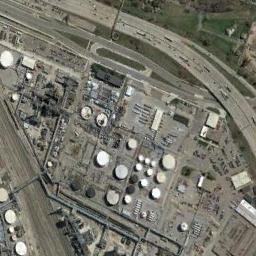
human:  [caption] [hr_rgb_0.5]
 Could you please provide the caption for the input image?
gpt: There are many storage tanks on the bare land next to the grass .

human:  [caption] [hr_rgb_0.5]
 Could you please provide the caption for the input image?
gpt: There are many neatly arranged storage tanks and many cars in the factory .

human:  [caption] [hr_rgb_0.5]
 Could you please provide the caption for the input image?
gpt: The storage tanks here are half white and half black .

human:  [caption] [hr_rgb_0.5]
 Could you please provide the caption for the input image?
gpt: There are many buildings of different shapes beside the storage tanks .

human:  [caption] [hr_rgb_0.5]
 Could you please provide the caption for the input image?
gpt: There are some storage tanks of different sizes .